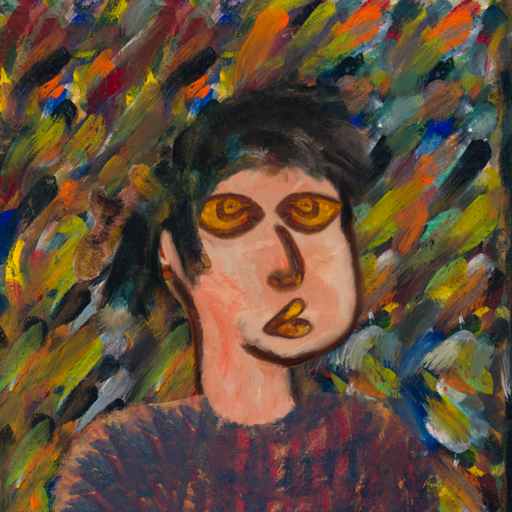
Background: An_Impression, Head And Neck Side: Roy_Bahadur, Face Side: Comrade, Bust: In_The_Sun, Hair Side: Pipe, Head Accessory: Blank, Second Necklace: Blank, Necklace: Blank, Baby: Blank